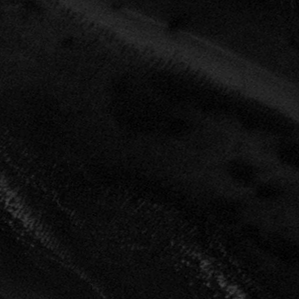
Label: frost